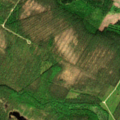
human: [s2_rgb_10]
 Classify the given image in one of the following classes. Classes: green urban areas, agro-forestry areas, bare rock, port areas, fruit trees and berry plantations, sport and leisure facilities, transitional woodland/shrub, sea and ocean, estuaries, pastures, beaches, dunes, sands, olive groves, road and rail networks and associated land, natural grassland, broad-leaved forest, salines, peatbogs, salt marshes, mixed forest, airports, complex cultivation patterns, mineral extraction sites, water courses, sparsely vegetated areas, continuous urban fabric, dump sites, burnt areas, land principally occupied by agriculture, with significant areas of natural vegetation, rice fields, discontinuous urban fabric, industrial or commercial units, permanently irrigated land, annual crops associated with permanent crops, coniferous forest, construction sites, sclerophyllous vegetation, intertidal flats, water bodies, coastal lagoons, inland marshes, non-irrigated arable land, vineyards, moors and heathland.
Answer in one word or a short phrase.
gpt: coniferous forest, mixed forest